Question: This is my very first time to use jconsole.
The final goal of using this is measuring using memory redis uses. However, since this is my first time I want to just begin with small java project which just prints a phrase.
Here is my source code.
'''
public class Main {
public static void main(String[] args) throws Exception {
int cnt = 0;
while(true){
if(cnt == 100)
break;
System.out.println("Save me from the nap!");
Thread.sleep(1000*30);
cnt++;
}
}
};
'''
After I wrote this code, I tried to run jconsole. So I ran this program in eclipse, at the same time, I execute 'jconsole' command in terminal. like below.
'''
>jconsole
'''
A UI interface poped up and I can see process ID of my program:

So I choose 'local' and my process ID and press connect button.
But it shows an error message like this.
'''
ConnectionFailedSSL1
ConnectionFailedSSL2
<Cancel> <Insecure>
'''
Do I had to extra job to execute jconsole? Give me some specific instruction to use this. I really do not have any concept of 'SSL'.(All I know about this is SSL is abbreviation of Secure Socket Layer)
My OS is OSX Mavericks.
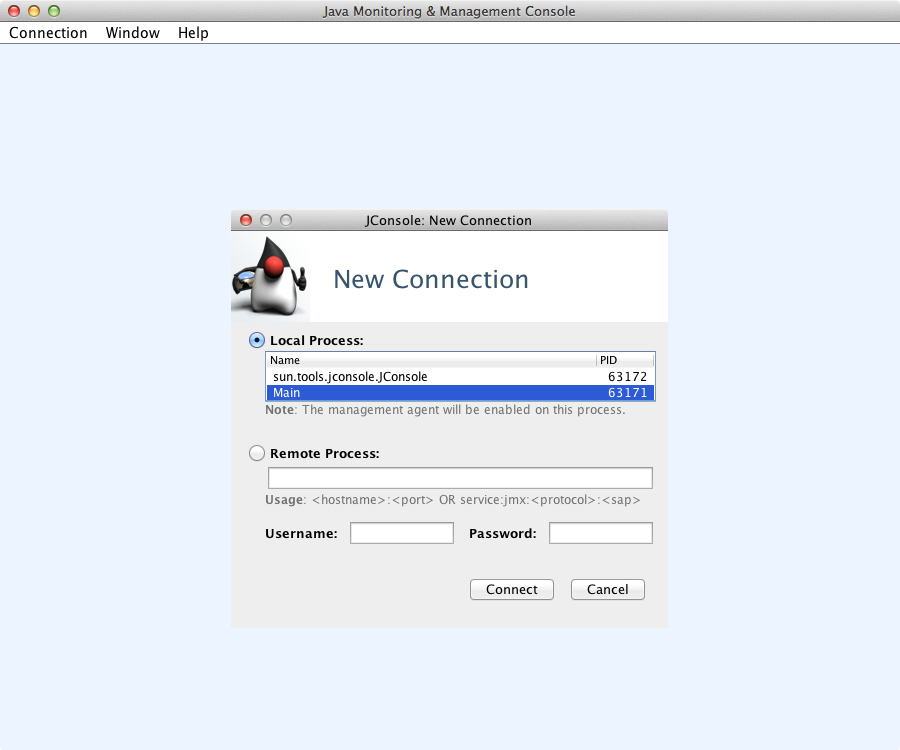
Answer: Apparently jconsole cannot authenticate the certificate it received on making a direct SSL connection to the JVM. Since it's on the local machine, it should be safe to select "insecure" and connect without certificate authentication.